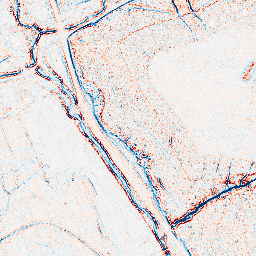
Category: edge_preserving
Decomposition family: bilateral
Decomposition parameters: d: 5
sigma_color: 75
sigma_space: 150
Upsampling method: lanczos
Upsampling parameters: scale: 4
Upsampling scale: 4